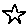
Label: star